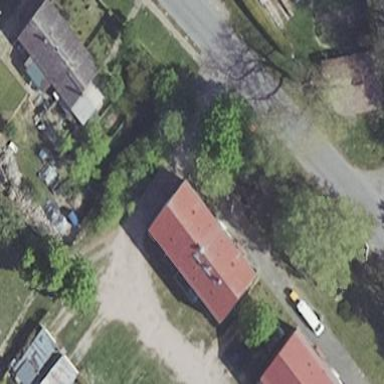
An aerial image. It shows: Residential building.